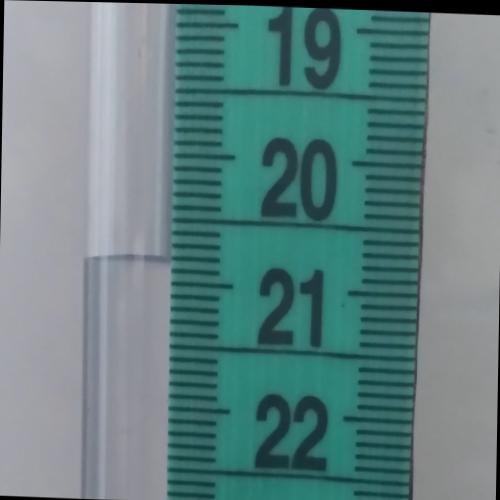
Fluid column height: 20.8 cm